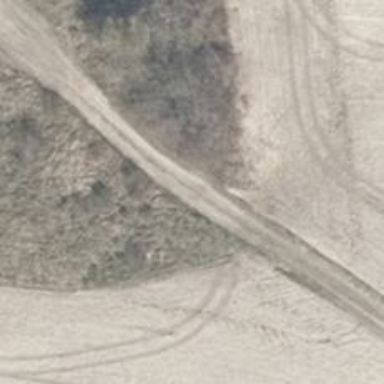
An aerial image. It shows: Track with ground surface. The track is Grade 4.